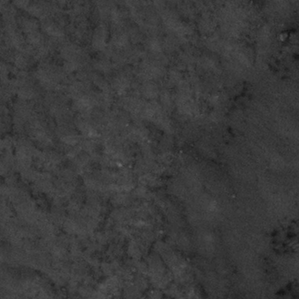
Label: frost